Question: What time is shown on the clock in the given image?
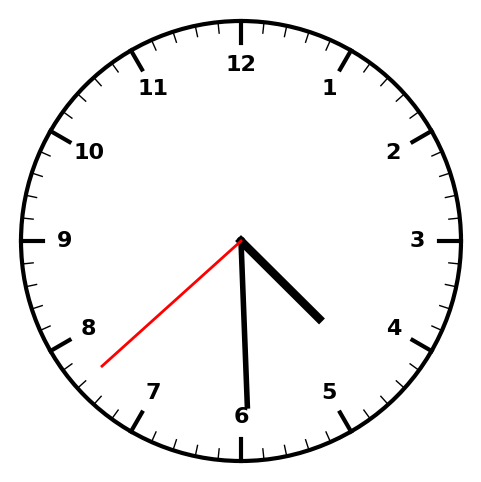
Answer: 04:29:38